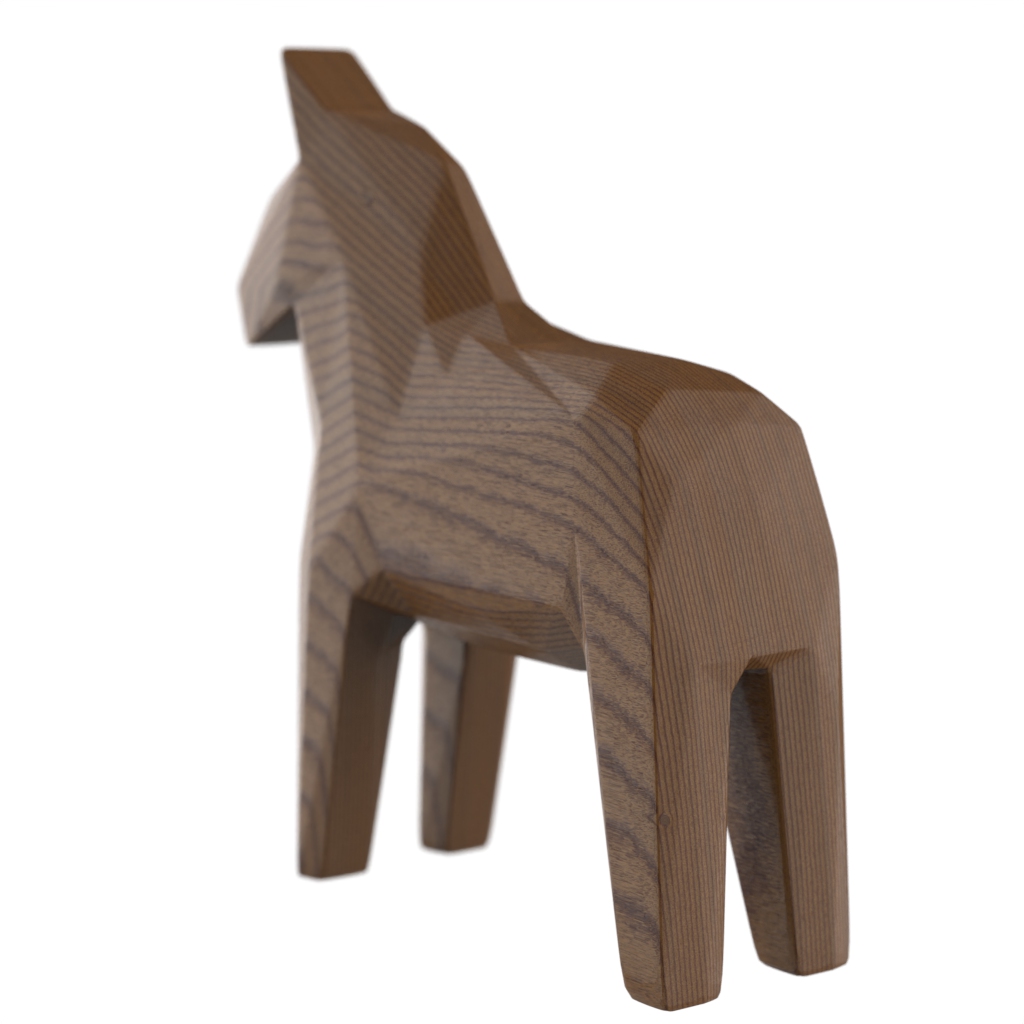
A high quality rendering of a dalahest_oak dalecarlian horse figurine made of varnished dark oak standing on a white surface in an a white studio with artificial white studio lighting,long-shot from the rear left side , 100 mm, f 8, bokeh